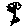
Label: flower